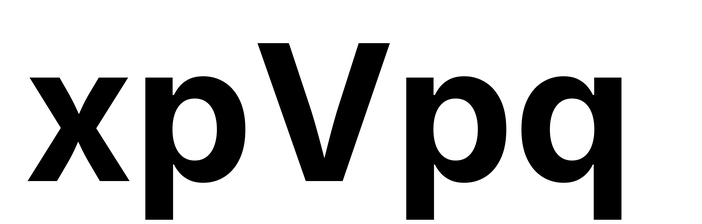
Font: Inter_Bold